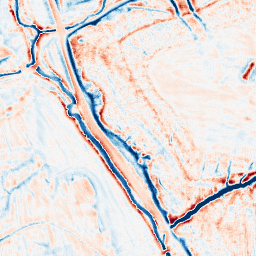
Category: edge_preserving
Decomposition family: bilateral
Decomposition parameters: d: 15
sigma_color: 25
sigma_space: 75
Upsampling method: fft_zeropad
Upsampling parameters: scale: 4
Upsampling scale: 4